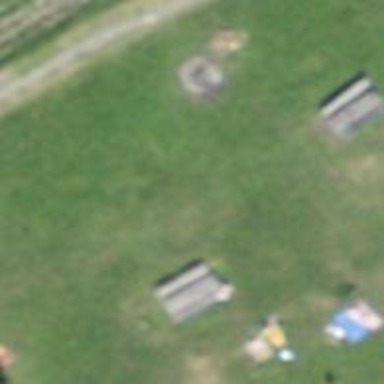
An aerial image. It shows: Picnic site for tourists.